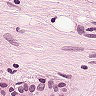
Metastatic tissue present: yes